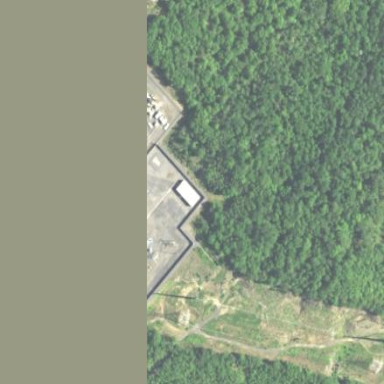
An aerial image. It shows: Power substation enclosed by fence.